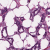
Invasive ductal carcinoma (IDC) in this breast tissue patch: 1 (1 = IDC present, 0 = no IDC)